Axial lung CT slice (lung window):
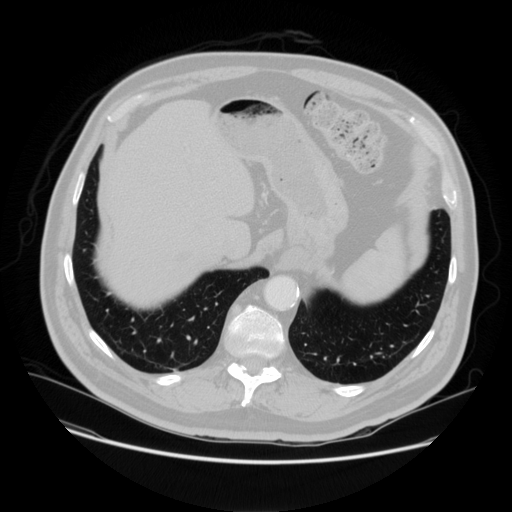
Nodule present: no